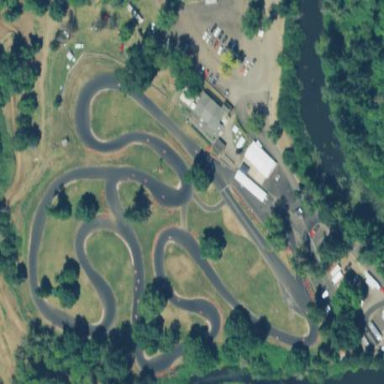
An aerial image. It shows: Sports centre with motor karting activities available.